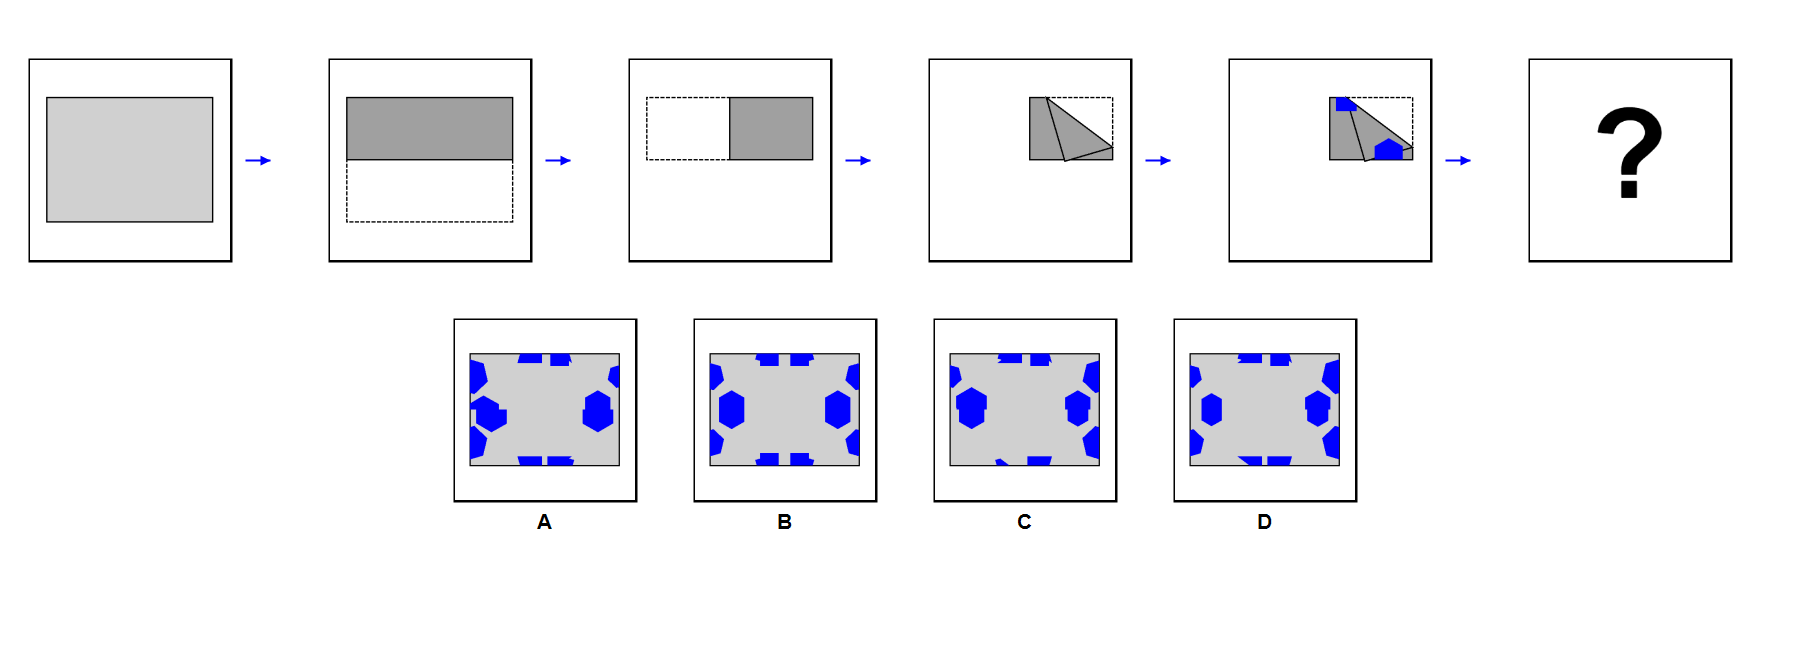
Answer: B